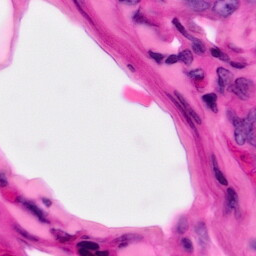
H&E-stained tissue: Pancreatic